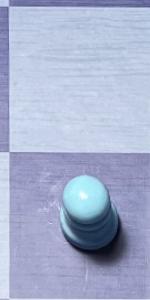
Label: Pawn_White